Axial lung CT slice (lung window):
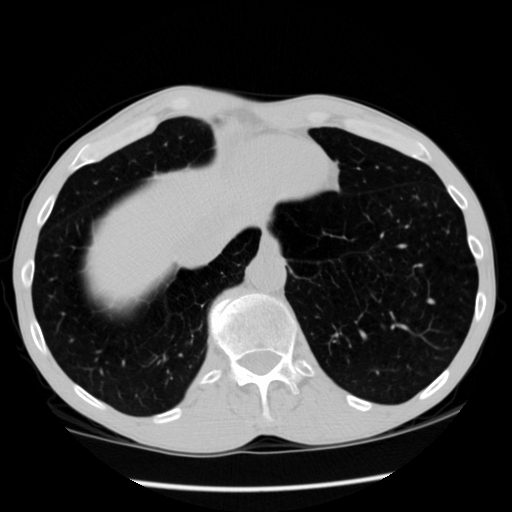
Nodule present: no